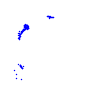
Particle: proton